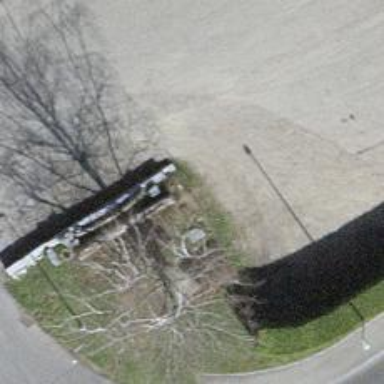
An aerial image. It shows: Single tag "natural: tree."